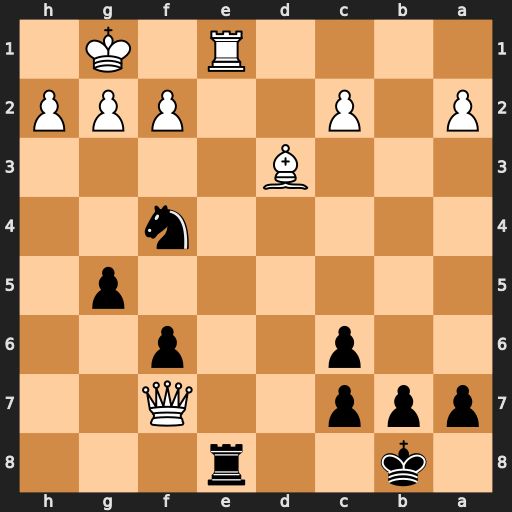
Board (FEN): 1k2r3/ppp2Q2/2p2p2/6p1/5n2/3B4/P1P2PPP/4R1K1
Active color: b
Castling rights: -
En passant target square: -
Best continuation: Rxe1+ Bf1 Ne2+ Kh1 Rxf1#